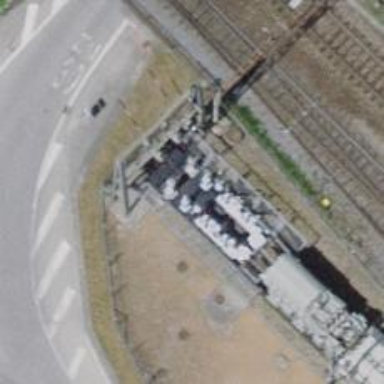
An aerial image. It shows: Railway buffer stop.